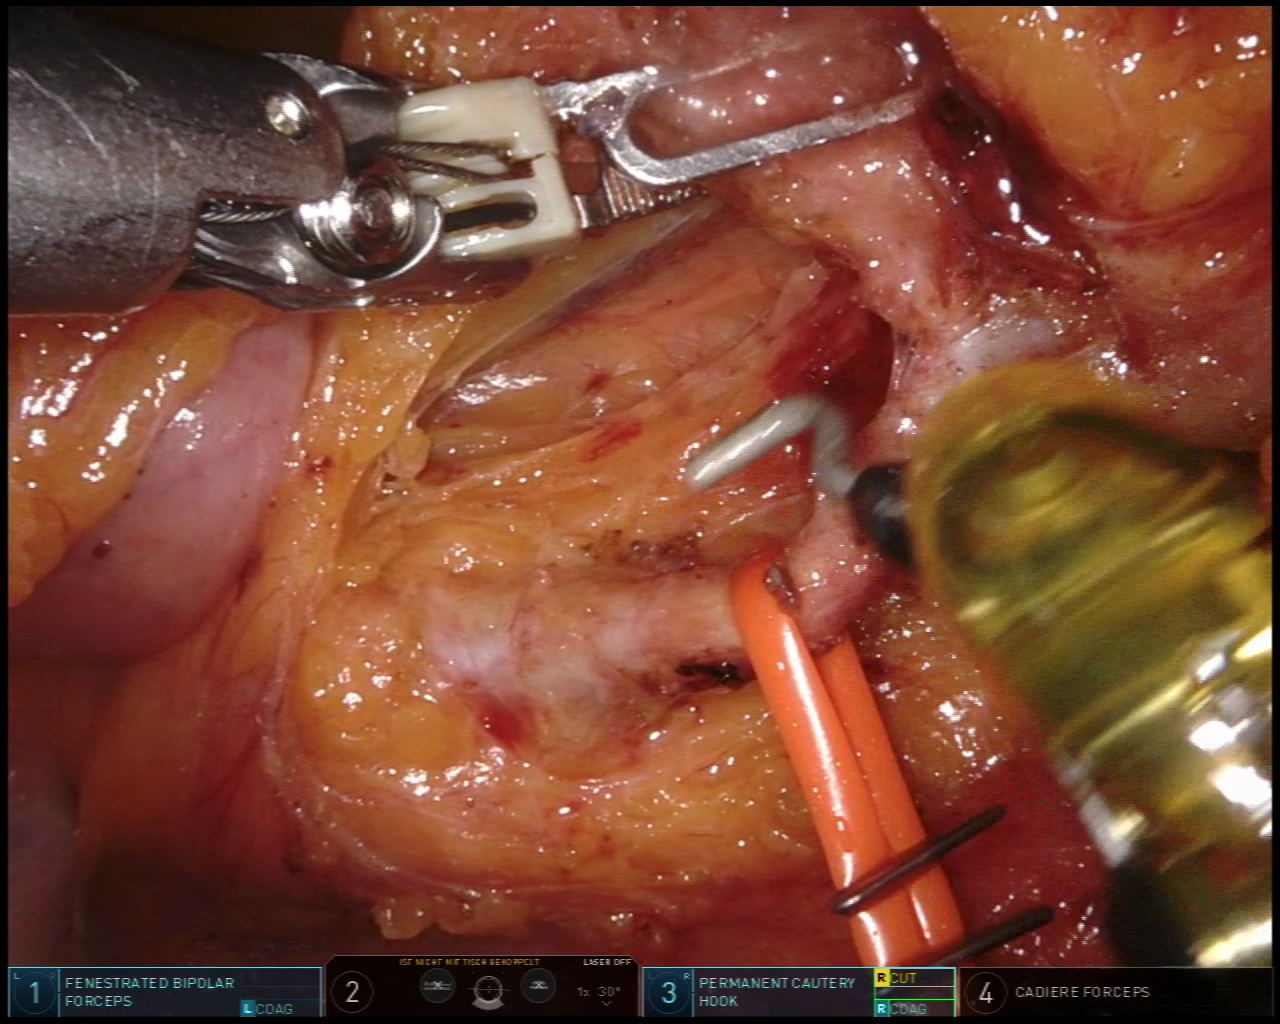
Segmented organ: inferior_mesenteric_artery
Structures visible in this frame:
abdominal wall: no
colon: no
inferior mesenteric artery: yes
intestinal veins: no
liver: no
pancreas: no
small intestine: yes
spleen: no
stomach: no
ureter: no
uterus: no
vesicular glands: no